Question: I am trying to add SVN repository to my eclipse and I am getting the error as shown in the attached screenshot.

I checked for the error and tried to reinstall and try everything I know, but of little use. But, I am able to access the SVN location using tortoise SVN tool.
Below are the configuration details of my tools:
Eclipse : Kepler
SVN - 1.8
SVN Connector - 1.8.3
Please help me in configuring.
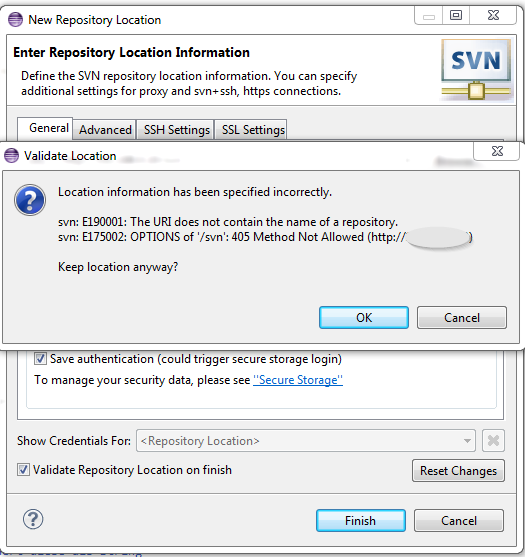
Answer: The reason was as mentioned by the svn plugin: There was no SVN location mentioned in the URL, i.e. the URL represented didn't represent any repository in the SVN. The format of the URI for accessing SVN repository must be <URL>. I agree with the Ivan's above answer.